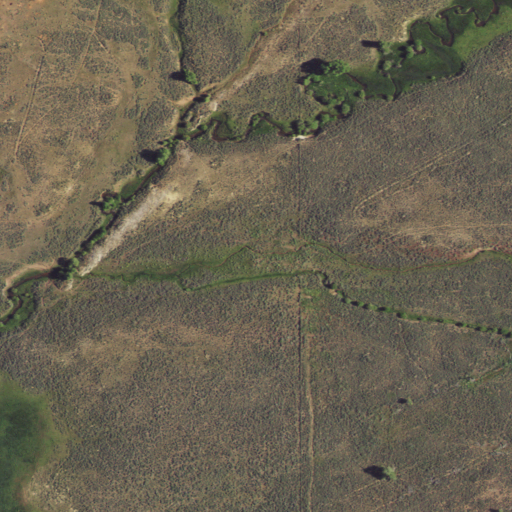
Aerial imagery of valley in Wyoming named North Draw containing shrub, grassland, and herbaceous wetlands